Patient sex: F
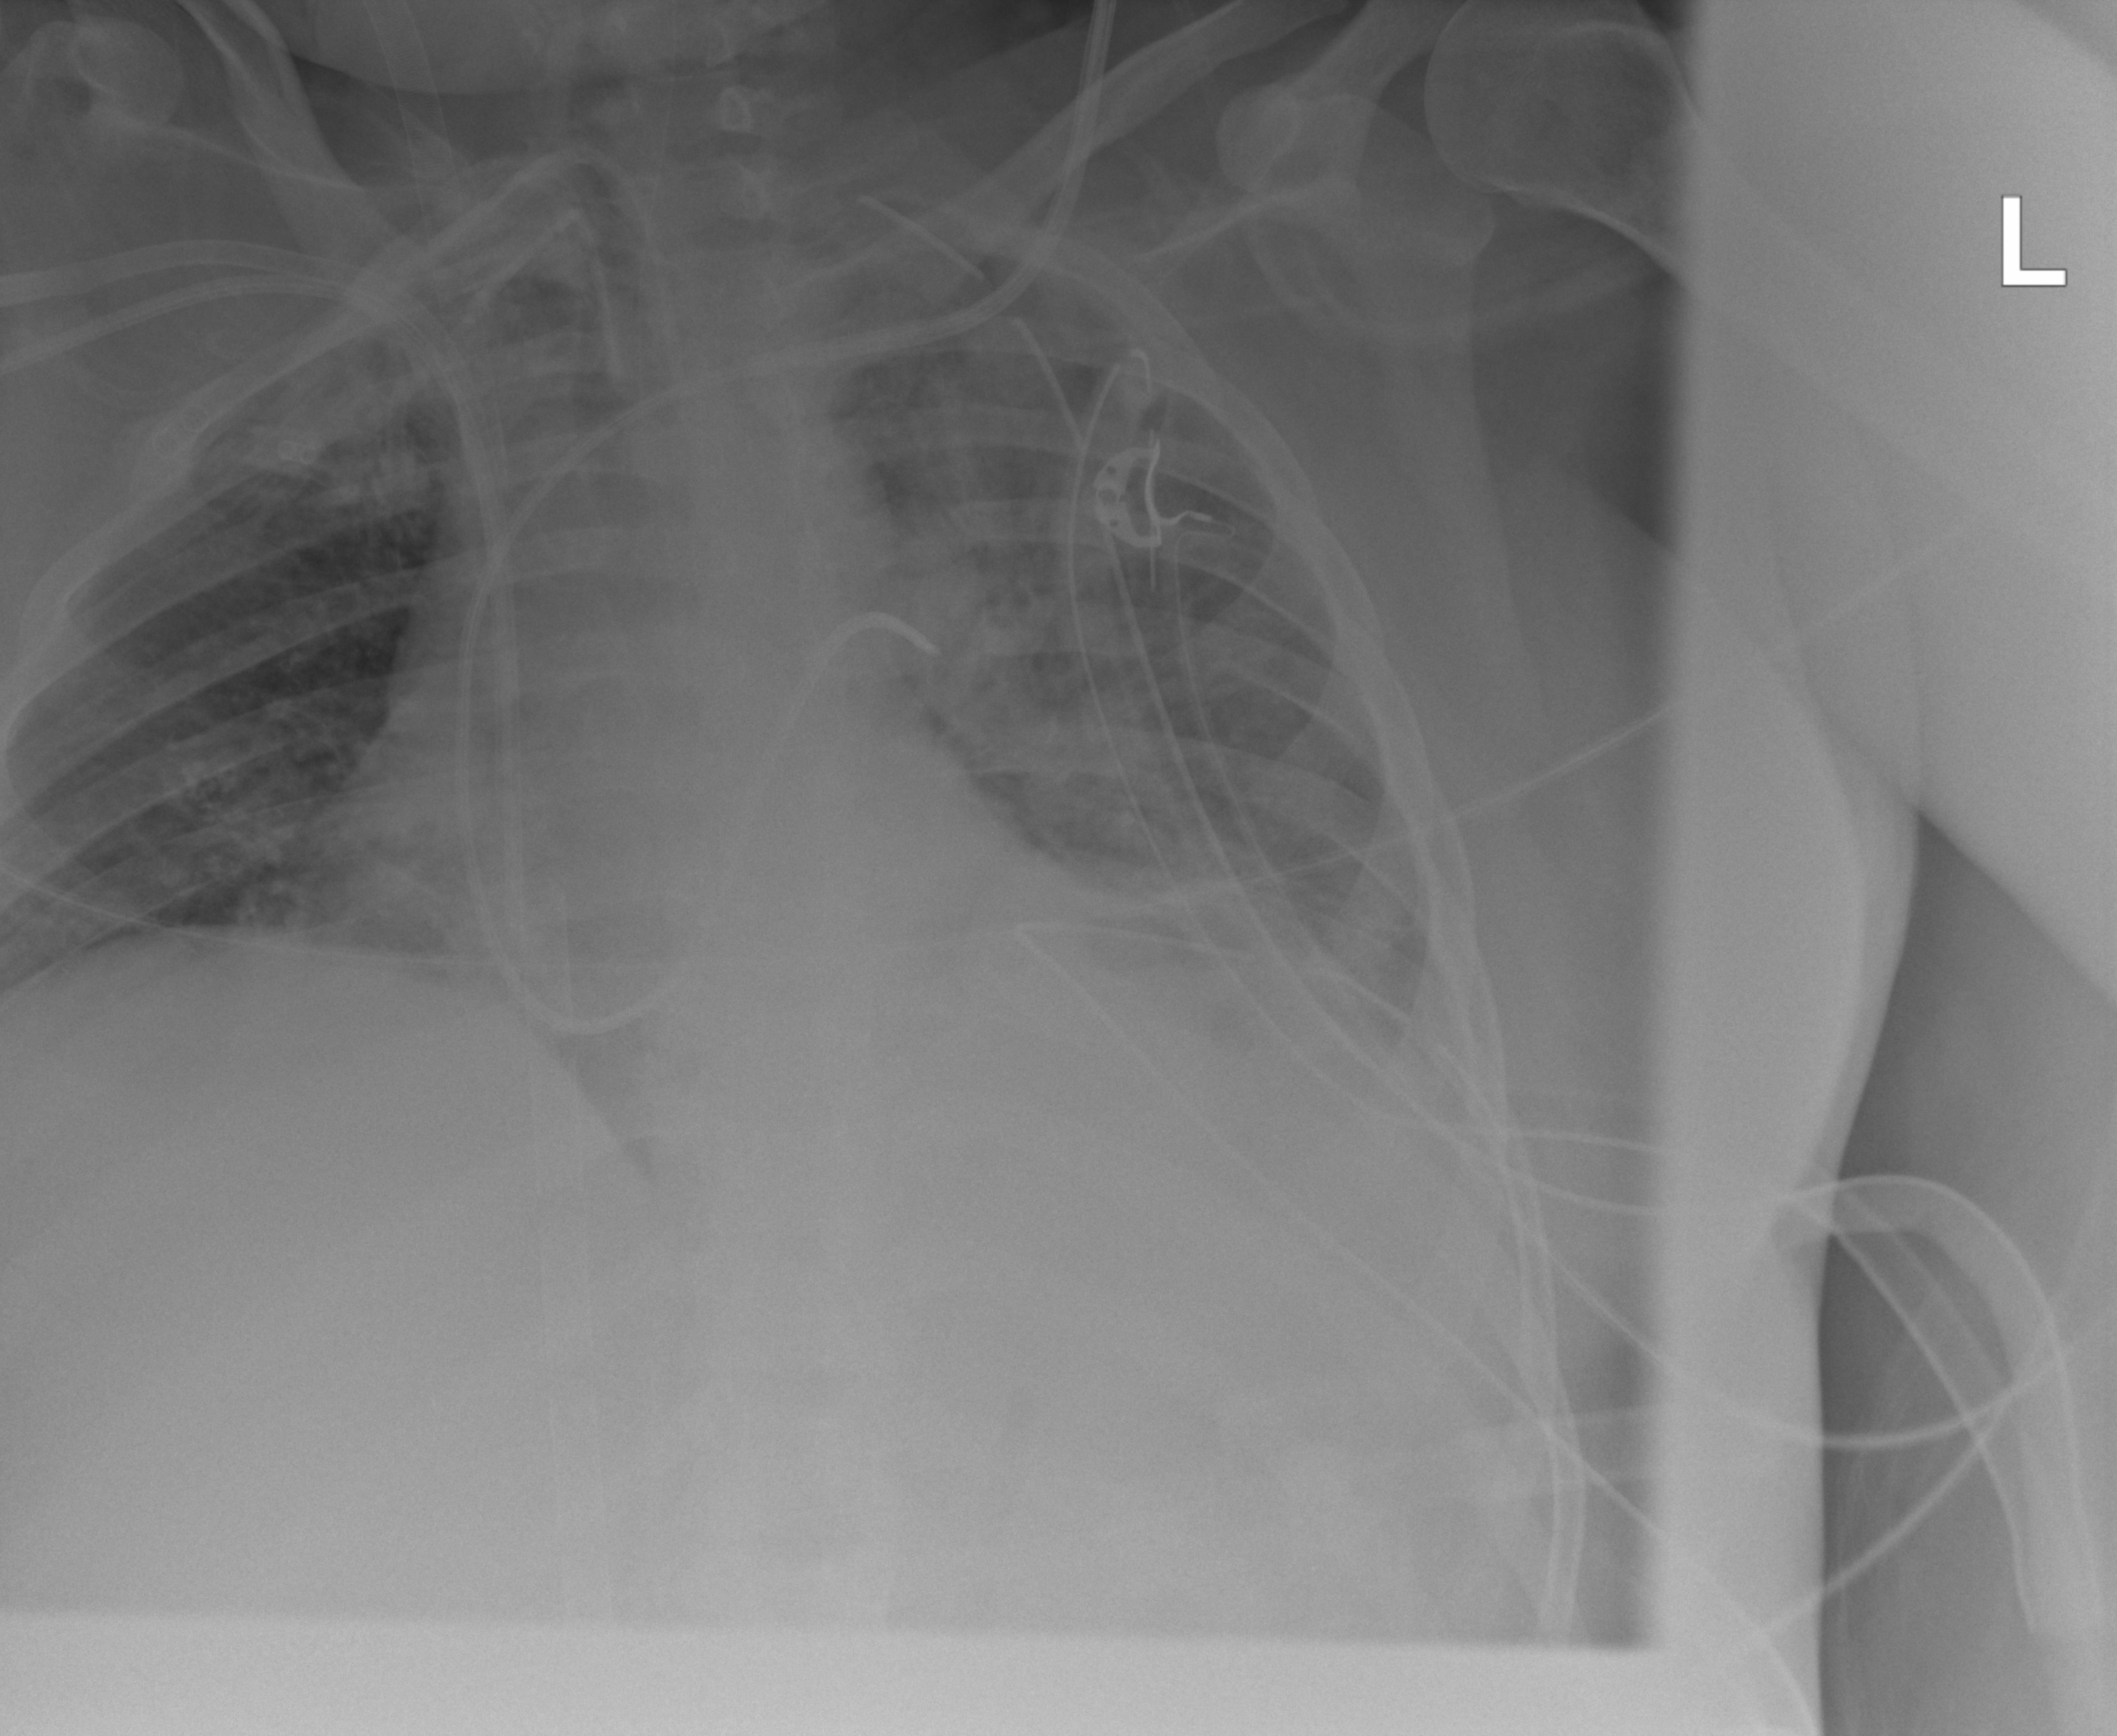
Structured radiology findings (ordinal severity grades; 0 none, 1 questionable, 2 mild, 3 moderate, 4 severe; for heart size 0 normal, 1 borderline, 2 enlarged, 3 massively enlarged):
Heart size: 1
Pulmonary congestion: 2
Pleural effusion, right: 0
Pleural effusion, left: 2
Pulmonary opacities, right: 2
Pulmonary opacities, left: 2
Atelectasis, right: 2
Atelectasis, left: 2